Question: I've been getting this error and my form won't show up.
This is the code:
'''
<mat-card>
<form (submit)="onSavePost(postForm)" #postForm="ngForm">
<mat-form-field>
<input
matInput
type="text"
name="title"
[ngModel]="post.title"
required
minlength="3"
#title="ngModel"
/>
<mat-error *ngIf="title.invalid">Please enter a post title.</mat-error>
</mat-form-field>
<mat-form-field appearance="fill">
<input
matInput
[ngModel]="post.content"
name="content"
required
#content="ngModel"
/>
<mat-error *ngIf="content.invalid">Please enter content</mat-error>
</mat-form-field>
<button mat-raised-button color="accent" type="submit">Save Post</button>
</form>
</mat-card>
'''
And the error picture:

Any ideas? I'm struggling with this for a long time haha, could use some help
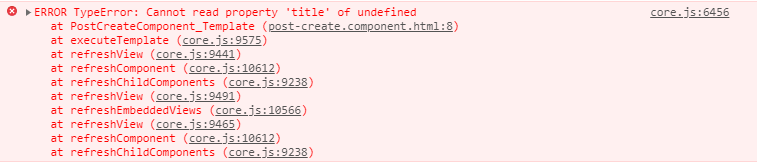
Answer: When you call the post.title, post is undefined yet.
Try this:
'''
[ngModel]="post?.title"
'''